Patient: sex M, age 65
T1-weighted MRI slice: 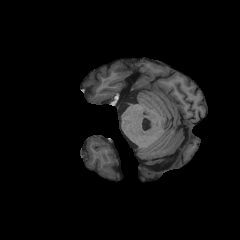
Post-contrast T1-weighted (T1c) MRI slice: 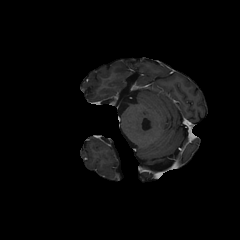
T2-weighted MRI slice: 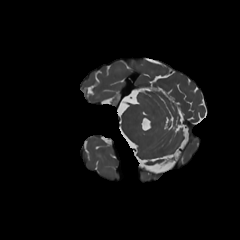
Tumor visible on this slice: no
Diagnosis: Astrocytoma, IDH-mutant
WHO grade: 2